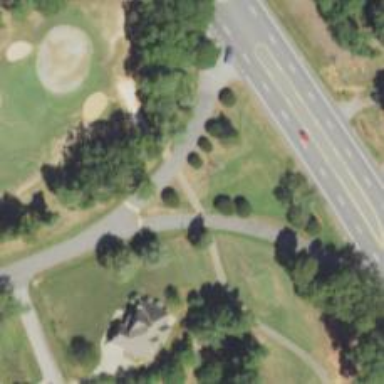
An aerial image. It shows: Path for both road and golf.